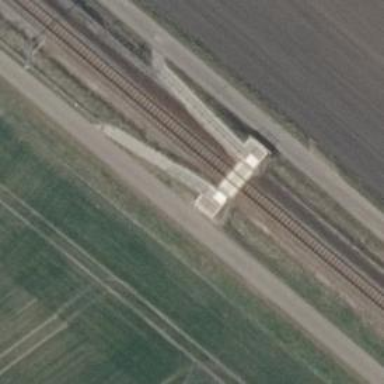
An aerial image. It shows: Crossing for the railway.